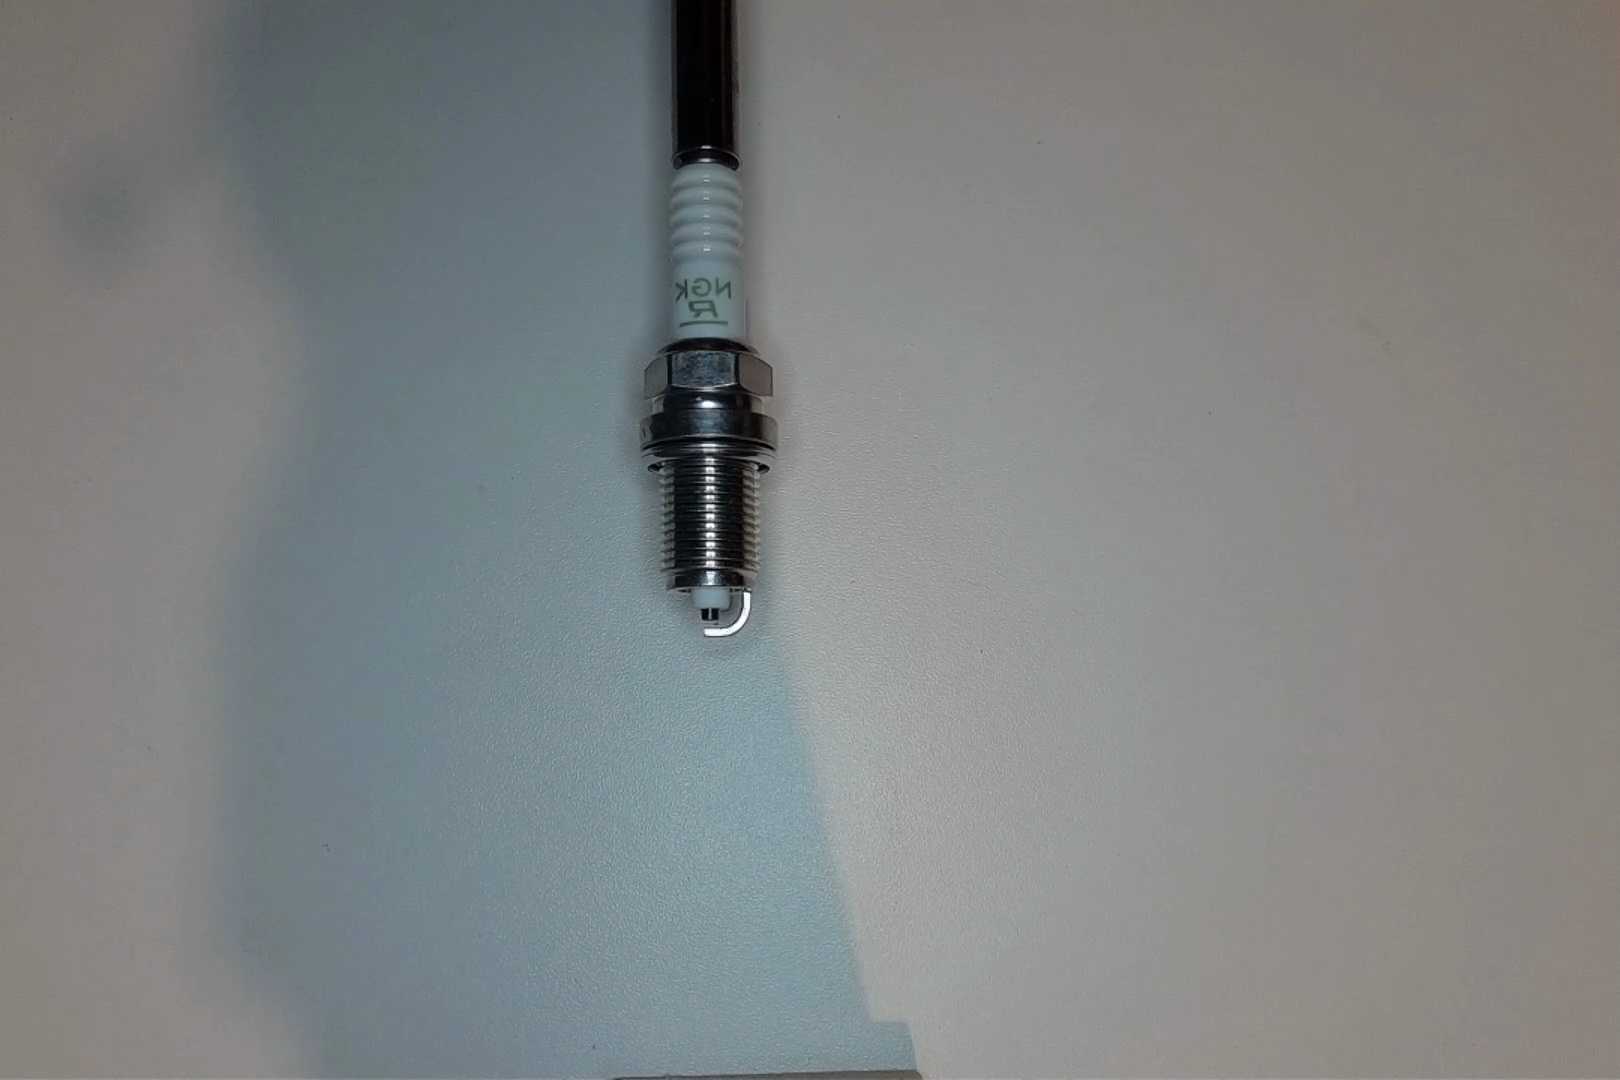
Label: no anomaly